Question: >
<URL>
I'm using ViewPager according to this wonderful tutorial:
<URL>
This tutorial shows how to display only one "page" or view in every time/swip.
How can I make something like the strip in Pulse app:

That have the snapping effect like ViewPager but can have multiple views inside?
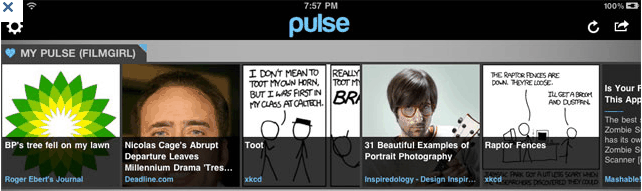
Answer: It seems like the view pager only does one view at a time and can't have multiple views.
You can try to implement your own horizontal scroll view with your own fling and touch methods: <URL>
Or you can extend a Gallery which I think is what Pulse app is doing. Notice the snapping to position similarity of each item with the Gallery.